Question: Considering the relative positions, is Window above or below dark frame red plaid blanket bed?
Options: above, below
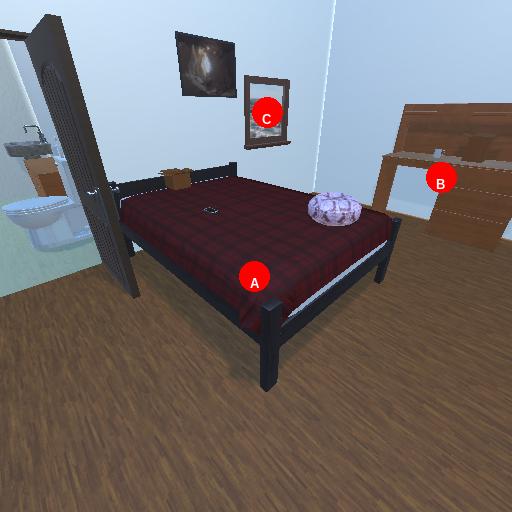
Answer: above